Interaction volume radius: 5 \u00c5
Interaction volume height: 40 \u00c5
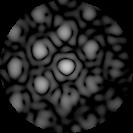
Disorder parameter: 0.4239